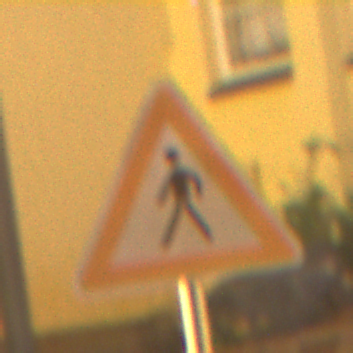
Verkehrszeichen: FussgaengerRechts
Umgebung: Outdoor, Urban
Tageszeit: Night
Wetter: Clear
Licht: Artificial
Jahreszeit: NotSpecified
Kontrast: HighContrast